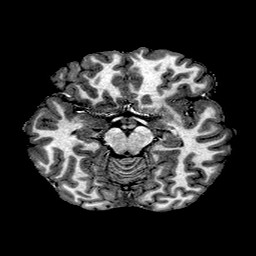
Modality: T1w
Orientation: coronal
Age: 26
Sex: female
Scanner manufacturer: ge
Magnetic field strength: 3 T
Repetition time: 7.66 s
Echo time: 0.003476 s